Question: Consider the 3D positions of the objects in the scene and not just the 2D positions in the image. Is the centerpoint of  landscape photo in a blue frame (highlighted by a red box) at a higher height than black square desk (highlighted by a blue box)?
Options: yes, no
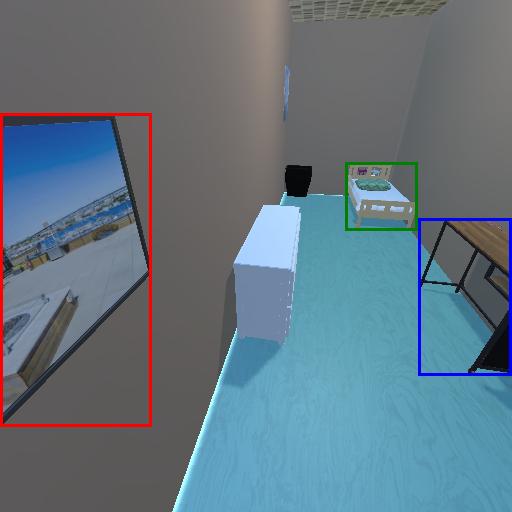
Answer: yes